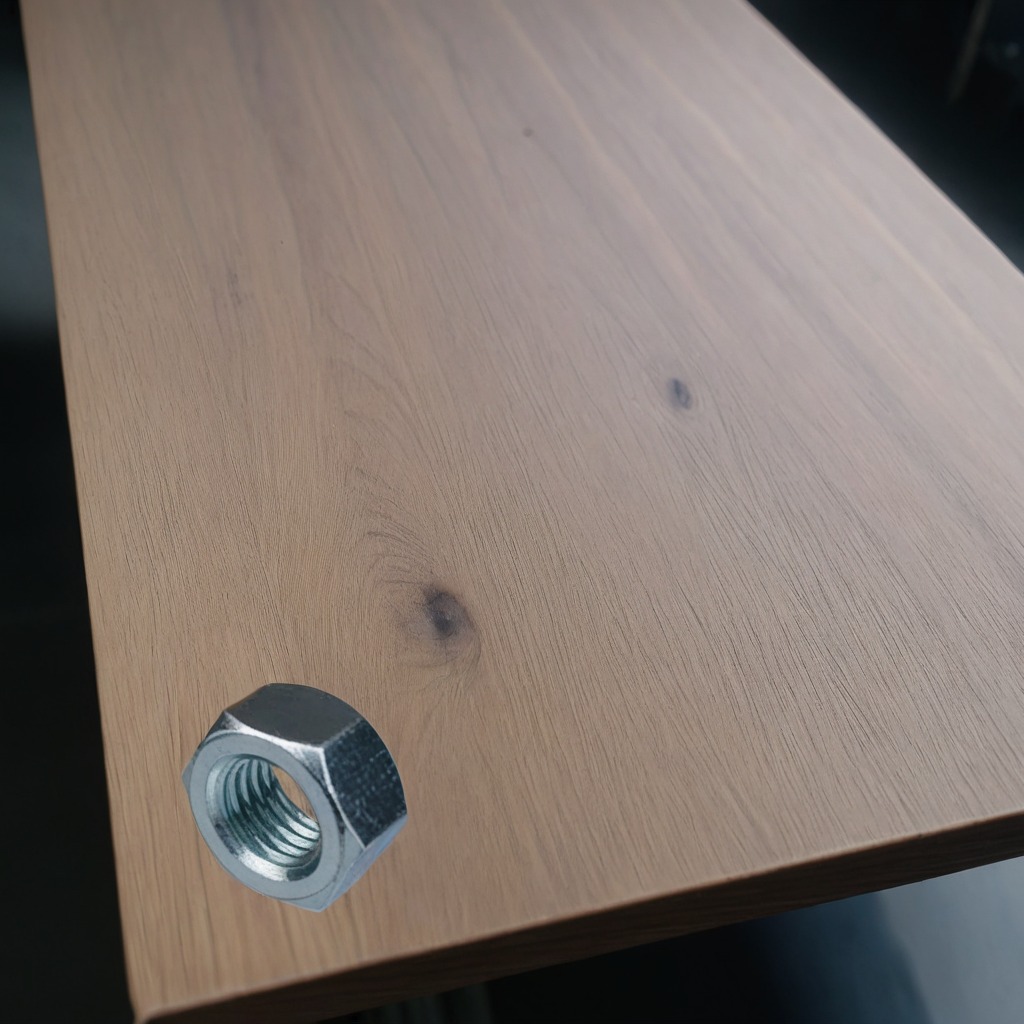
A metal nut is lying on a table in a small garage at twilight.